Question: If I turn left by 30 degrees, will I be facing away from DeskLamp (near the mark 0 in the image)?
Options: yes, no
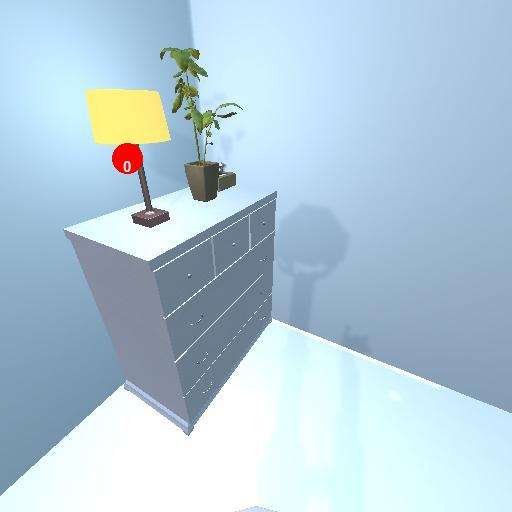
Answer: yes